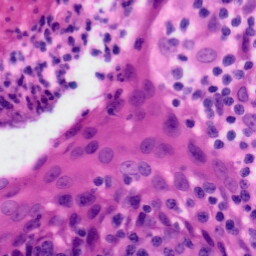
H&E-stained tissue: Tonsil